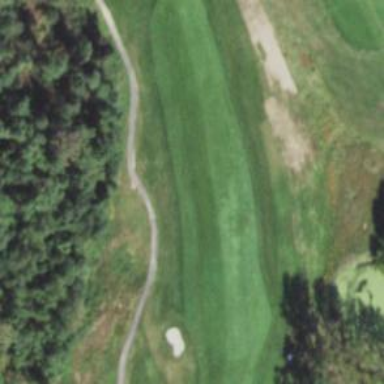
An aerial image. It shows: View of golf hole.